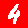
Digit: 4